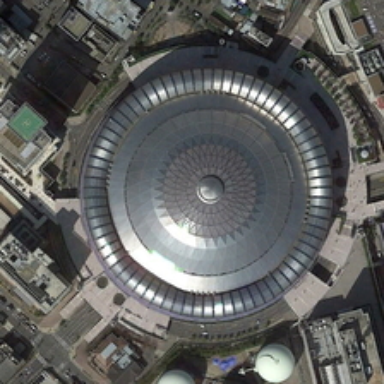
Many buildings are around a silver gray circle building .